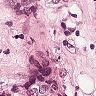
Metastatic tissue present: yes